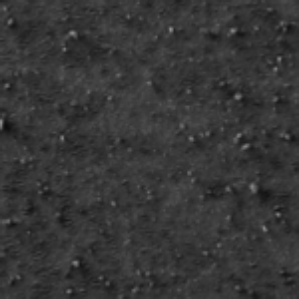
Label: frost